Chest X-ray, PA view. Patient: 29 years old, sex F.
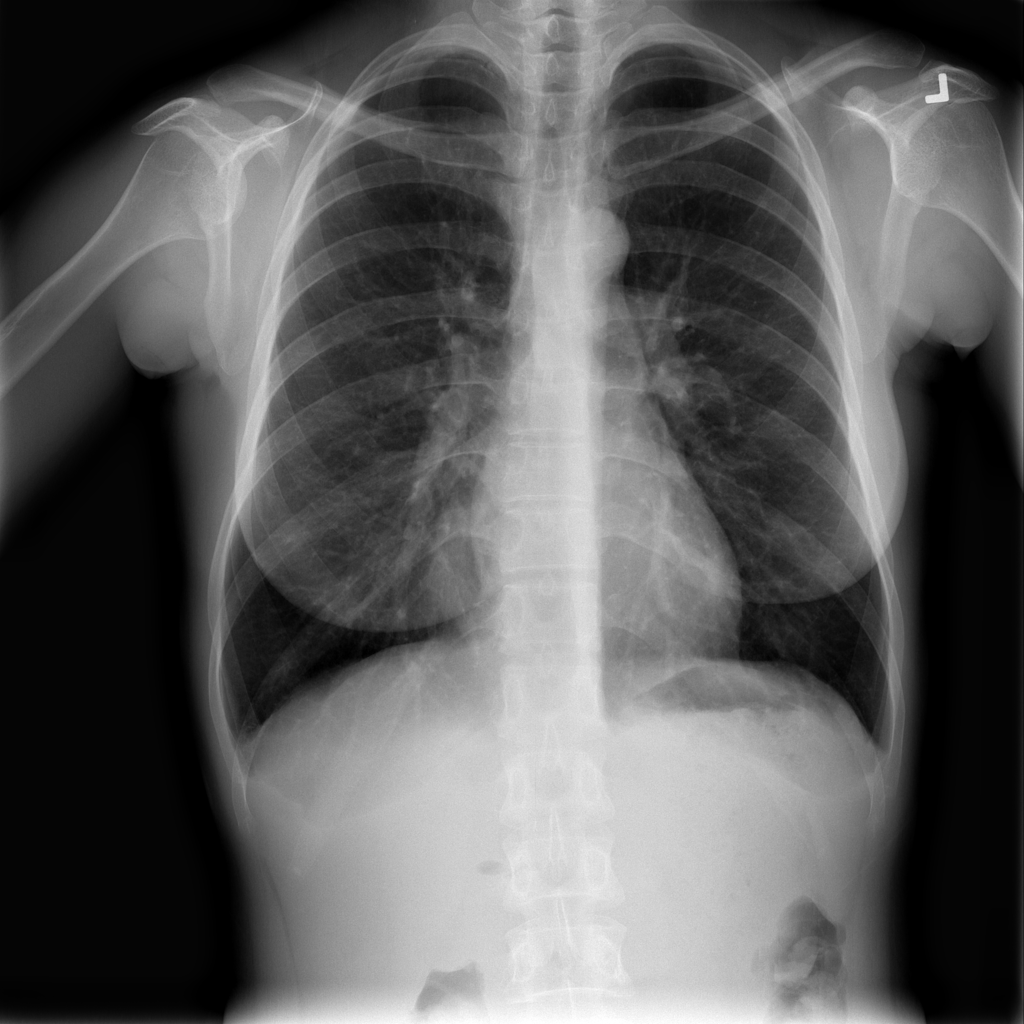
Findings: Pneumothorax